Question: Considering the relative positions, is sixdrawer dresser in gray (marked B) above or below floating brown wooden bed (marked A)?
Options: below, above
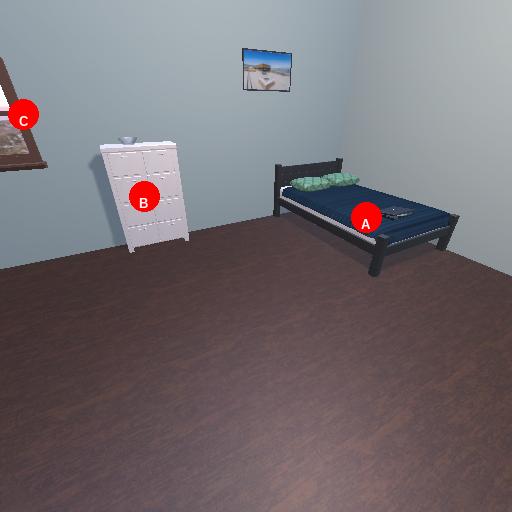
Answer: below